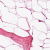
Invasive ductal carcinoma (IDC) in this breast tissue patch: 0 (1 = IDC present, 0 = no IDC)